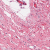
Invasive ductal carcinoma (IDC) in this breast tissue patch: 0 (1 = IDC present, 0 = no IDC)